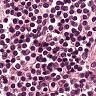
Metastatic tissue present: no